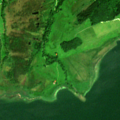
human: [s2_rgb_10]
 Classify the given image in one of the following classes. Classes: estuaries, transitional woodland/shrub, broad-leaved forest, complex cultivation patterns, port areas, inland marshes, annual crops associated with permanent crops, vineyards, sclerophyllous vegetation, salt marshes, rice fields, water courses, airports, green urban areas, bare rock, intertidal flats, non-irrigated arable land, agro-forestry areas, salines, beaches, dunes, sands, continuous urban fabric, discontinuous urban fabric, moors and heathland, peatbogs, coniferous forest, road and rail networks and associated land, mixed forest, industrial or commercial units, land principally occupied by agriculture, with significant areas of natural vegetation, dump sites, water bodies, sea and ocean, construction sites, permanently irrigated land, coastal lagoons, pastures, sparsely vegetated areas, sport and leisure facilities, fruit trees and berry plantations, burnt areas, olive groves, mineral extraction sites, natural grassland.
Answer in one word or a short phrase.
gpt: pastures, mixed forest, inland marshes, water bodies